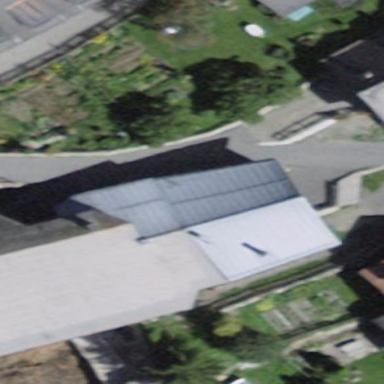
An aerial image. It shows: Building with gabled roof oriented across its structure.